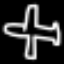
Label: airplane